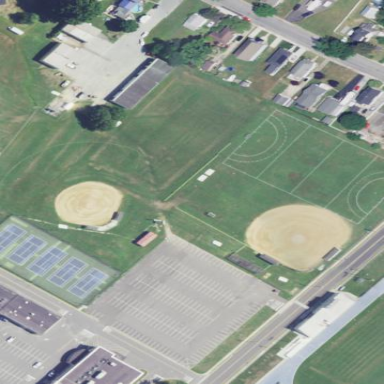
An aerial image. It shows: Soccer pitch for outdoor sports and leisure activities.